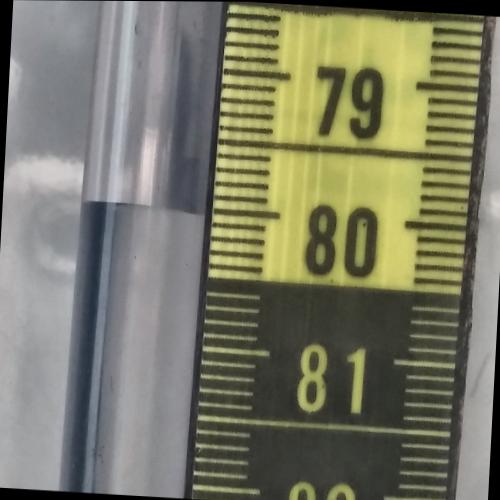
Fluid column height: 80.0 cm